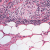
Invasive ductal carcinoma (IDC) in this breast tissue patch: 0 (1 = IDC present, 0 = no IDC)